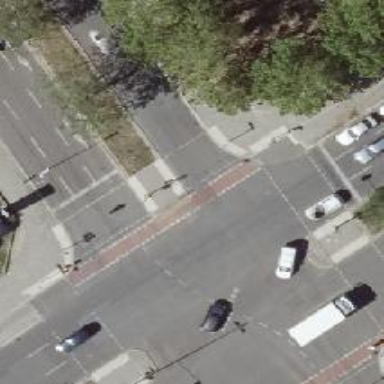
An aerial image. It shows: Road crossing with traffic signals.